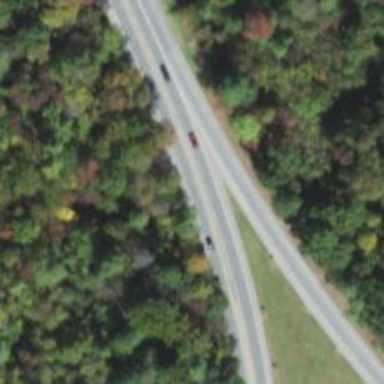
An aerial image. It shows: Trunk highway with expressway features.